Question: I had some Java GUI code already, but then decided I wanted to wrap the whole thing in a JTabbedPane, as I have other GUI stuff that will go in other tabs.
I have followed the <URL>, but when I run my GUI, all I see is a blank JFrame!

How can I get my JTabbedPane to show? Here is the GUI initialization code:
'''
/**
* Create the frame.
* @param The RMC.
*/
public RMCGUI(final RMCServant r0) {
setDefaultCloseOperation(JFrame.EXIT_ON_CLOSE);
setTitle("Regional Monitoring Centre " + "[" + r0.rmcid() + "]");
lmsPanels = new HashMap<String, LMSPanel>();
rmc = r0;
setBounds(100, 100, 450, 300);
contentPane = new JPanel();
contentPane.setBorder(new EmptyBorder(15, 15, 5, 15));
setContentPane(contentPane);
contentPane.setLayout(new BorderLayout(0, 0));
JTabbedPane contentTabs = new JTabbedPane();
ImageIcon monitorTab = createImageIcon("/images/panel.png", "An Icon of a generic panel.");
final JPanel geoCoveragePanel = new JPanel();
JScrollPane jspane = new JScrollPane(geoCoveragePanel);
jspane.setBorder(BorderFactory.createEmptyBorder());
contentPane.add(jspane);
geoCoveragePanel.setLayout(new GridLayout(1, 1, 5, 5));
geoCoveragePanel.setBorder(new TitledBorder("Geographical Coverage"));
final JPanel paddedPanel = new JPanel(new GridLayout(0, 2, 5, 5));
paddedPanel.setBorder(BorderFactory.createEmptyBorder(20, 20, 20, 20));
geoCoveragePanel.add(paddedPanel);
JPanel buttonsPanel = new JPanel(new FlowLayout(FlowLayout.TRAILING));
contentPane.add(buttonsPanel, BorderLayout.SOUTH);
JButton btnRegisterLms = new JButton("Register LMS");
btnRegisterLms.setFocusPainted(false);
final JButton btnRegisterSensor = new JButton("Register Sensor");
btnRegisterSensor.setVisible(false);
btnRegisterSensor.setFocusPainted(false);
buttonsPanel.add(btnRegisterLms);
buttonsPanel.add(btnRegisterSensor);
btnRegisterLms.addActionListener(new ActionListener() {
@Override
public void actionPerformed(ActionEvent arg0) {
String lmsid = JOptionPane.showInputDialog("Please enter the LMS ID name below.");
System.out.println(lmsid);
if(lmsid != null)
{
lmsid = lmsid.toUpperCase();
if(rmc.lmsExists(lmsid))
{
rmc.registerLMS(lmsid);
paddedPanel.add(createNewLMSPanel(lmsid));
//SwingUtilities.getWindowAncestor(paddedPanel).pack();
if(lmsPanels.size() != 0)
{
btnRegisterSensor.setVisible(true);
}
paddedPanel.revalidate();
} else {
JOptionPane.showMessageDialog(paddedPanel, "Unable to Find LMS Device with ID: " + lmsid);
}
}
}
});
btnRegisterSensor.addActionListener(new ActionListener() {
@Override
public void actionPerformed(ActionEvent e) {
JTextField lmsField = new JTextField(5);
JTextField zoneField = new JTextField(5);
JTextField sensorField = new JTextField(5);
JPanel inputPanel = new JPanel();
inputPanel.setLayout(new BoxLayout(inputPanel, BoxLayout.Y_AXIS));
inputPanel.add(new JLabel("LMS ID:"));
inputPanel.add(lmsField);
inputPanel.add(new JLabel("Zone No:"));
inputPanel.add(zoneField);
inputPanel.add(new JLabel("Sensor ID:"));
inputPanel.add(sensorField);
lmsField.requestFocusInWindow();
int result = JOptionPane.showConfirmDialog(geoCoveragePanel, inputPanel, "Please enter the ID of the LMS you want the Sensor added to, along with the Sensor ID", JOptionPane.OK_CANCEL_OPTION);
if (result == JOptionPane.OK_OPTION) {
String lmsid = lmsField.getText().toUpperCase();
String zoneid = zoneField.getText().toUpperCase();
String sensorid = sensorField.getText().toUpperCase();
System.out.println("lmsField value: " + lmsid);
System.out.println("zoneField value: " + zoneid);
System.out.println("sensorField value: " + sensorid);
try {
if(rmc.registerSensorWithLMS(lmsid, zoneid, sensorid))
{
System.out.println("Successfully registered the Sensor.");
lmsPanels.get(lmsid).justAddedLbl(zoneid, sensorid);
if(rmc.hasZoneTwoSensors(lmsid, zoneid))
{
lmsPanels.get(lmsid).removeAll();
lmsPanels.get(lmsid).addZonePanel(zoneid);
revalidate();
}
}
} catch (AlreadyHasTwoSensors e1) {
JOptionPane.showMessageDialog(geoCoveragePanel, "Sorry, Only 2 Sensor devices per zone are allowed.");
} catch (ZoneAlreadyExists e2) {
JOptionPane.showMessageDialog(geoCoveragePanel, "Sorry, That zone already exists for this LMS.");
}
}
}
});
contentTabs.addTab("Monitor", monitorTab, contentPane, "Monitor Zones");
contentTabs.setVisible(true);
}
'''
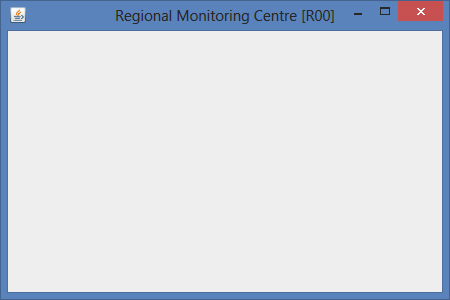
Answer: You need to actually add the JTabbedPane to the frame, in order for it to show... As far as I can see, you never actually add it to the frame. Try:
'''
contentPane.add(contentTabs);
'''
Also, there is probably no need to 'contentTabs.setVisible(true);' at the end there.